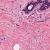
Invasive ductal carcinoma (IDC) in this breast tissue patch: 0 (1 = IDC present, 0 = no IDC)